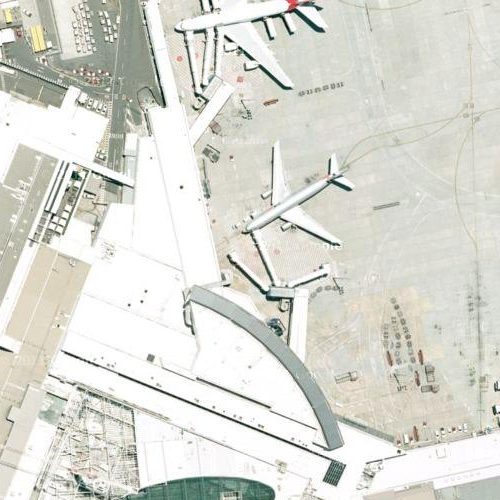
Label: sydney